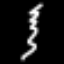
Label: squiggle